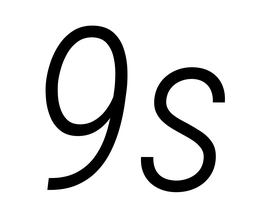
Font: Roboto-Italic_Condensed_Light_Italic